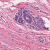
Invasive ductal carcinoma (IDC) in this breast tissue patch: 0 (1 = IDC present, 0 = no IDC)